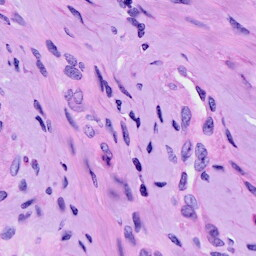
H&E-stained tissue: Cervix